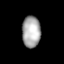
Tissue: lung
Cell type: Epithelial cells
Senescence score: 0.1487
Nuclear area (px): 568
Mean DAPI intensity: 168.871